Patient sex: M
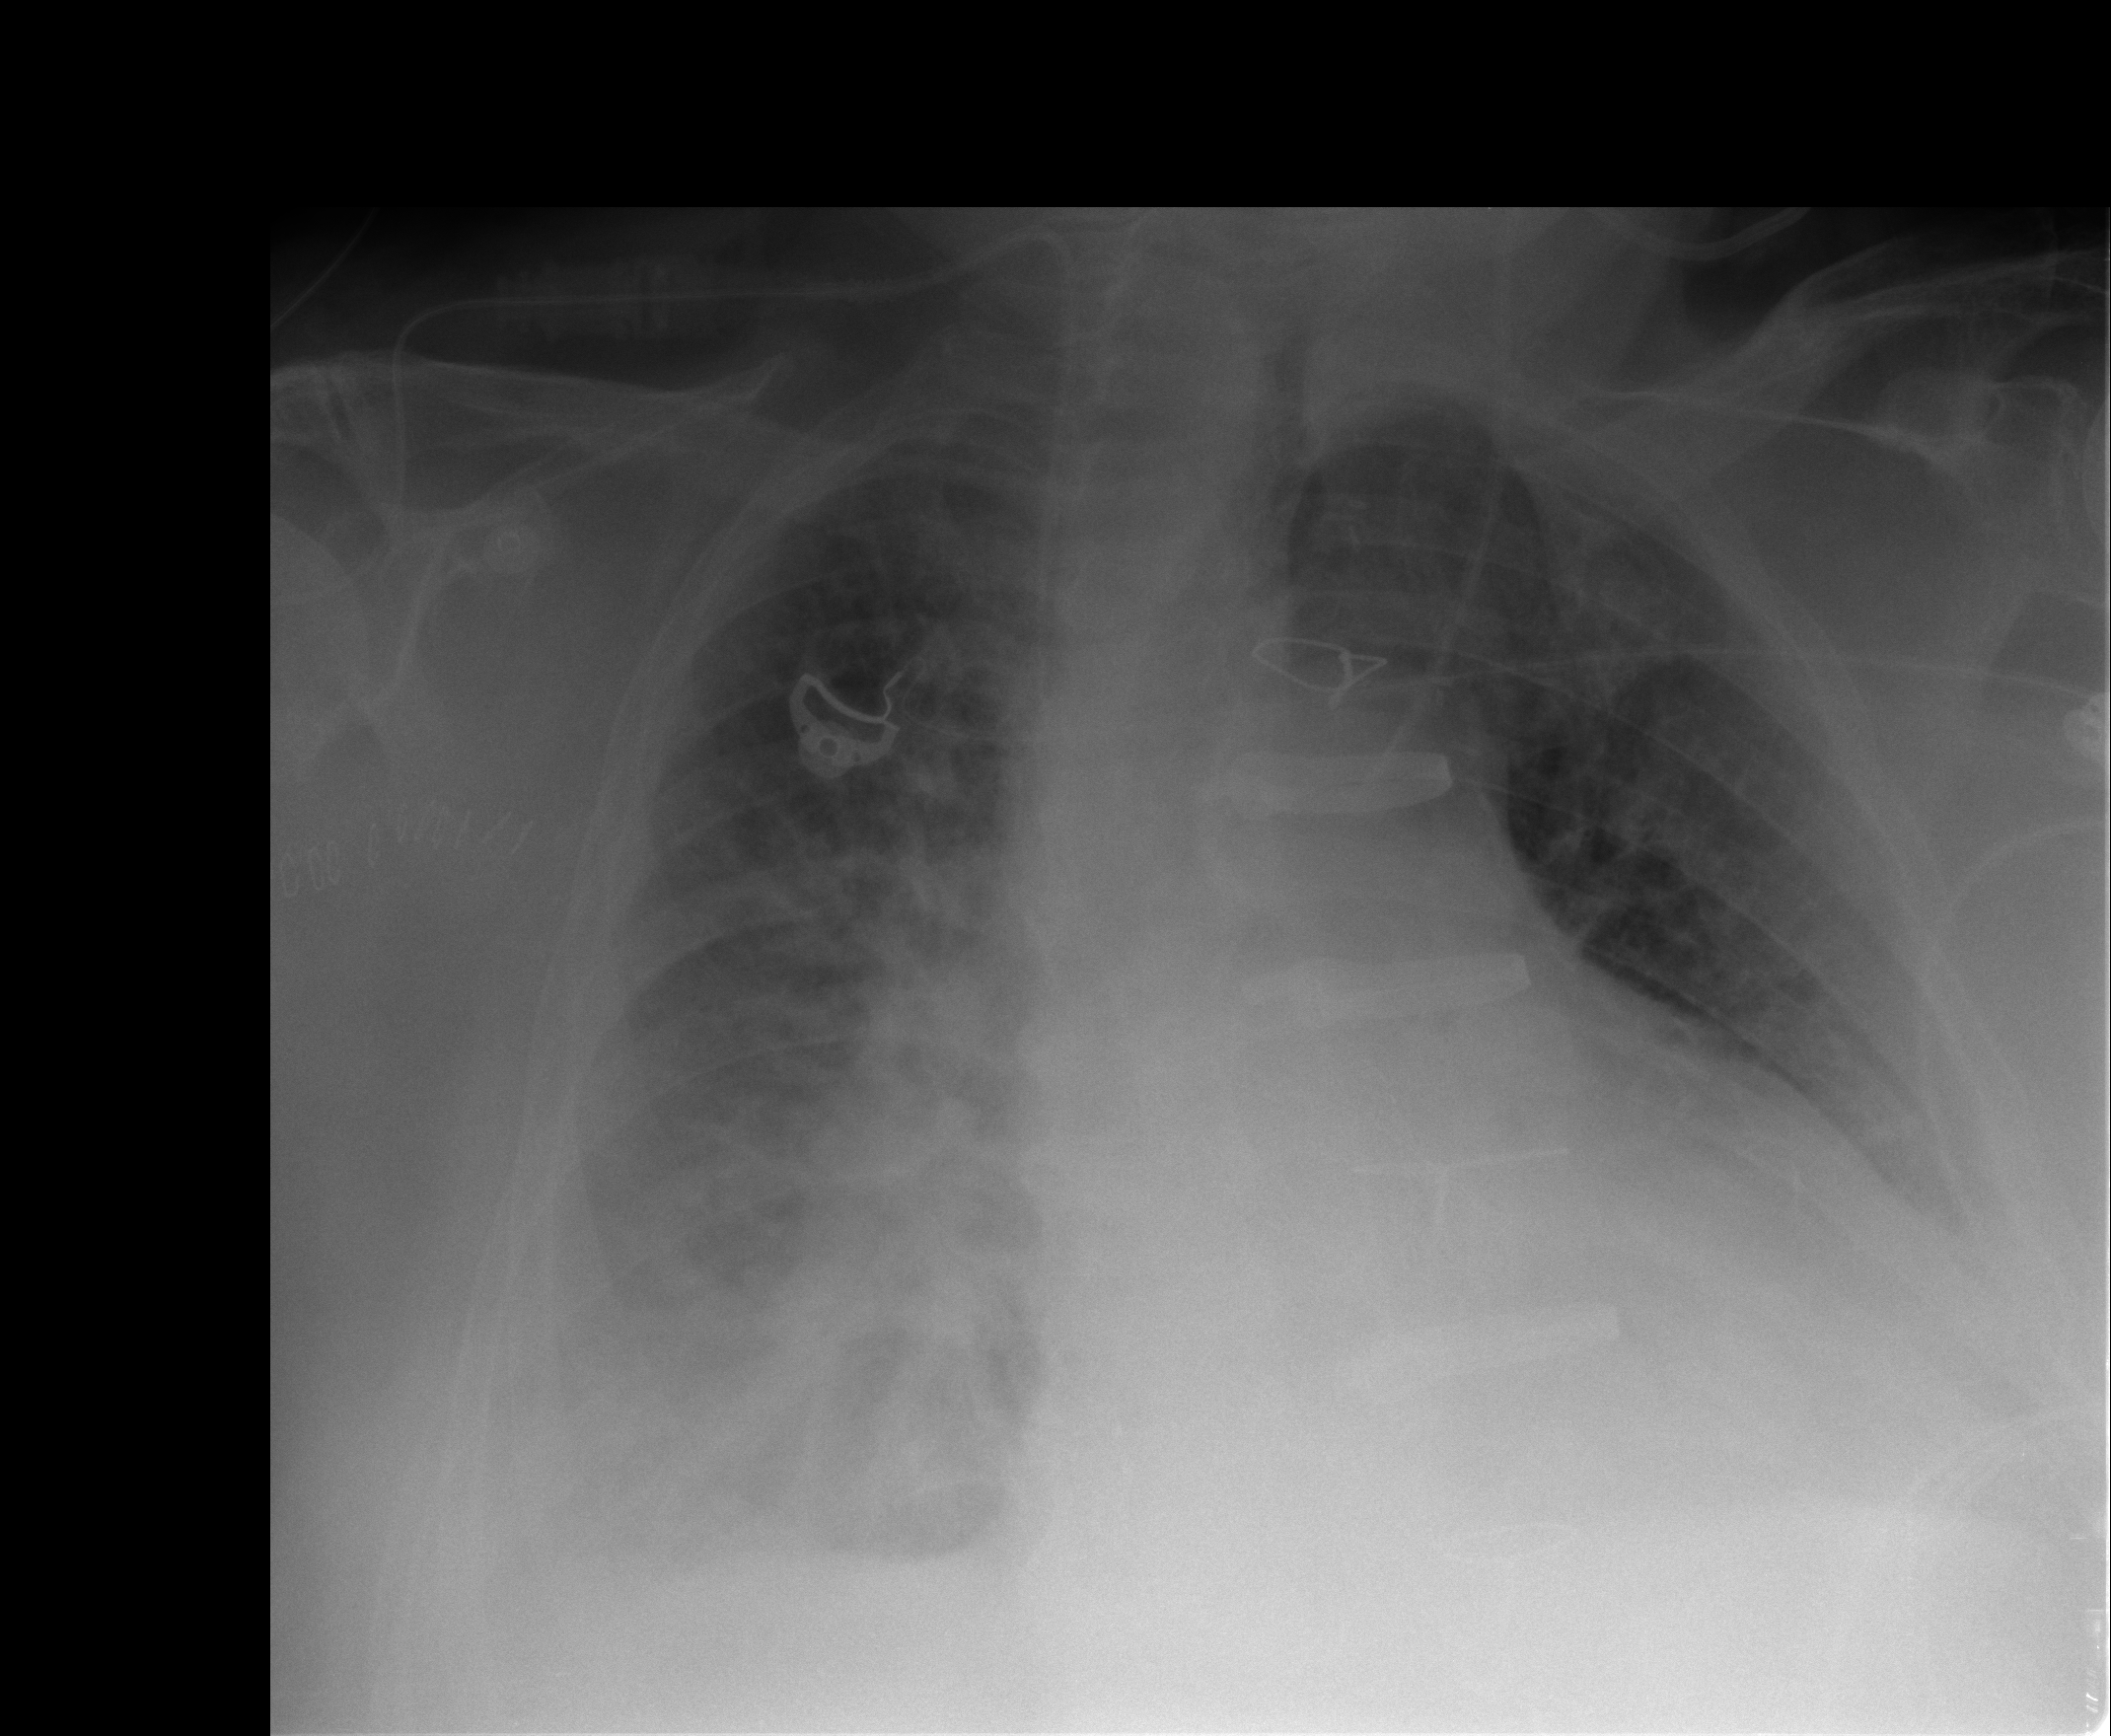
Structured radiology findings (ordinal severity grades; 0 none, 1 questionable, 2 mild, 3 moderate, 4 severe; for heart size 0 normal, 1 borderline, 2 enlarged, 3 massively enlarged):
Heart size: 3
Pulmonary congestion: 1
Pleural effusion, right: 3
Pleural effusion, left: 2
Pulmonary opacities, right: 0
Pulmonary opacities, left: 0
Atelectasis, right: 3
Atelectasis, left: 2